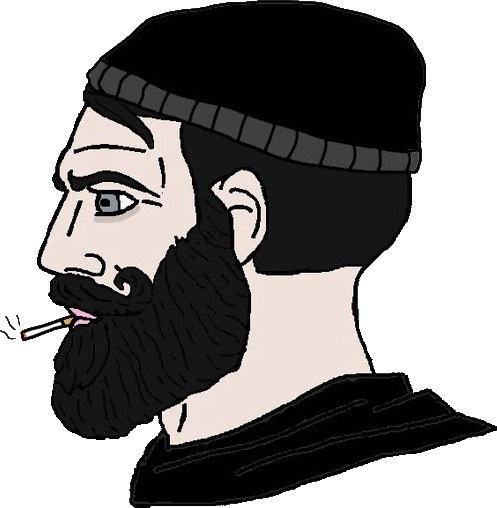
Label: 4_Yes_Chad